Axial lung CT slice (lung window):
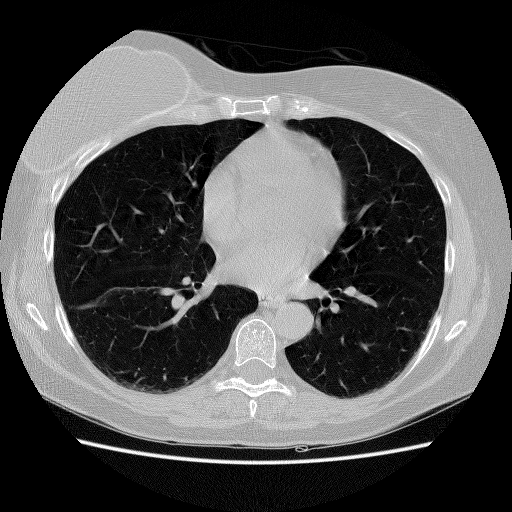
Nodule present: no